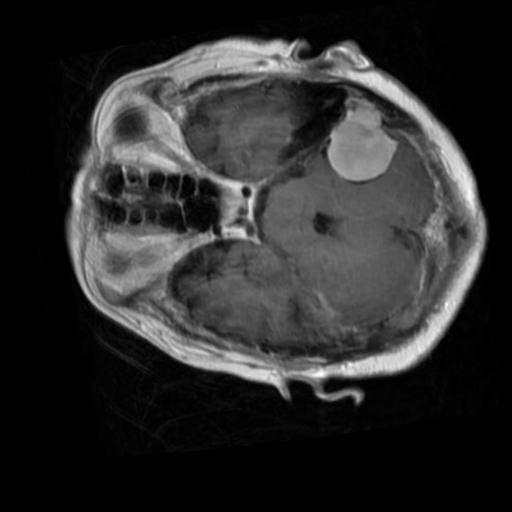
Label: brain_menin